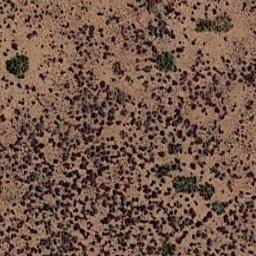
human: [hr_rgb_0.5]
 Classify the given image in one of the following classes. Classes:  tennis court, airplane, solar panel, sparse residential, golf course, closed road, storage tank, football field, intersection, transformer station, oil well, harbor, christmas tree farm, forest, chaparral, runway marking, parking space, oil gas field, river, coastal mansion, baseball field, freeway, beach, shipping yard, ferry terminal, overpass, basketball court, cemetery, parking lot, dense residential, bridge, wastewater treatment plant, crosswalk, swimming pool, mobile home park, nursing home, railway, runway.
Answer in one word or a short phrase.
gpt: chaparral